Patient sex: F
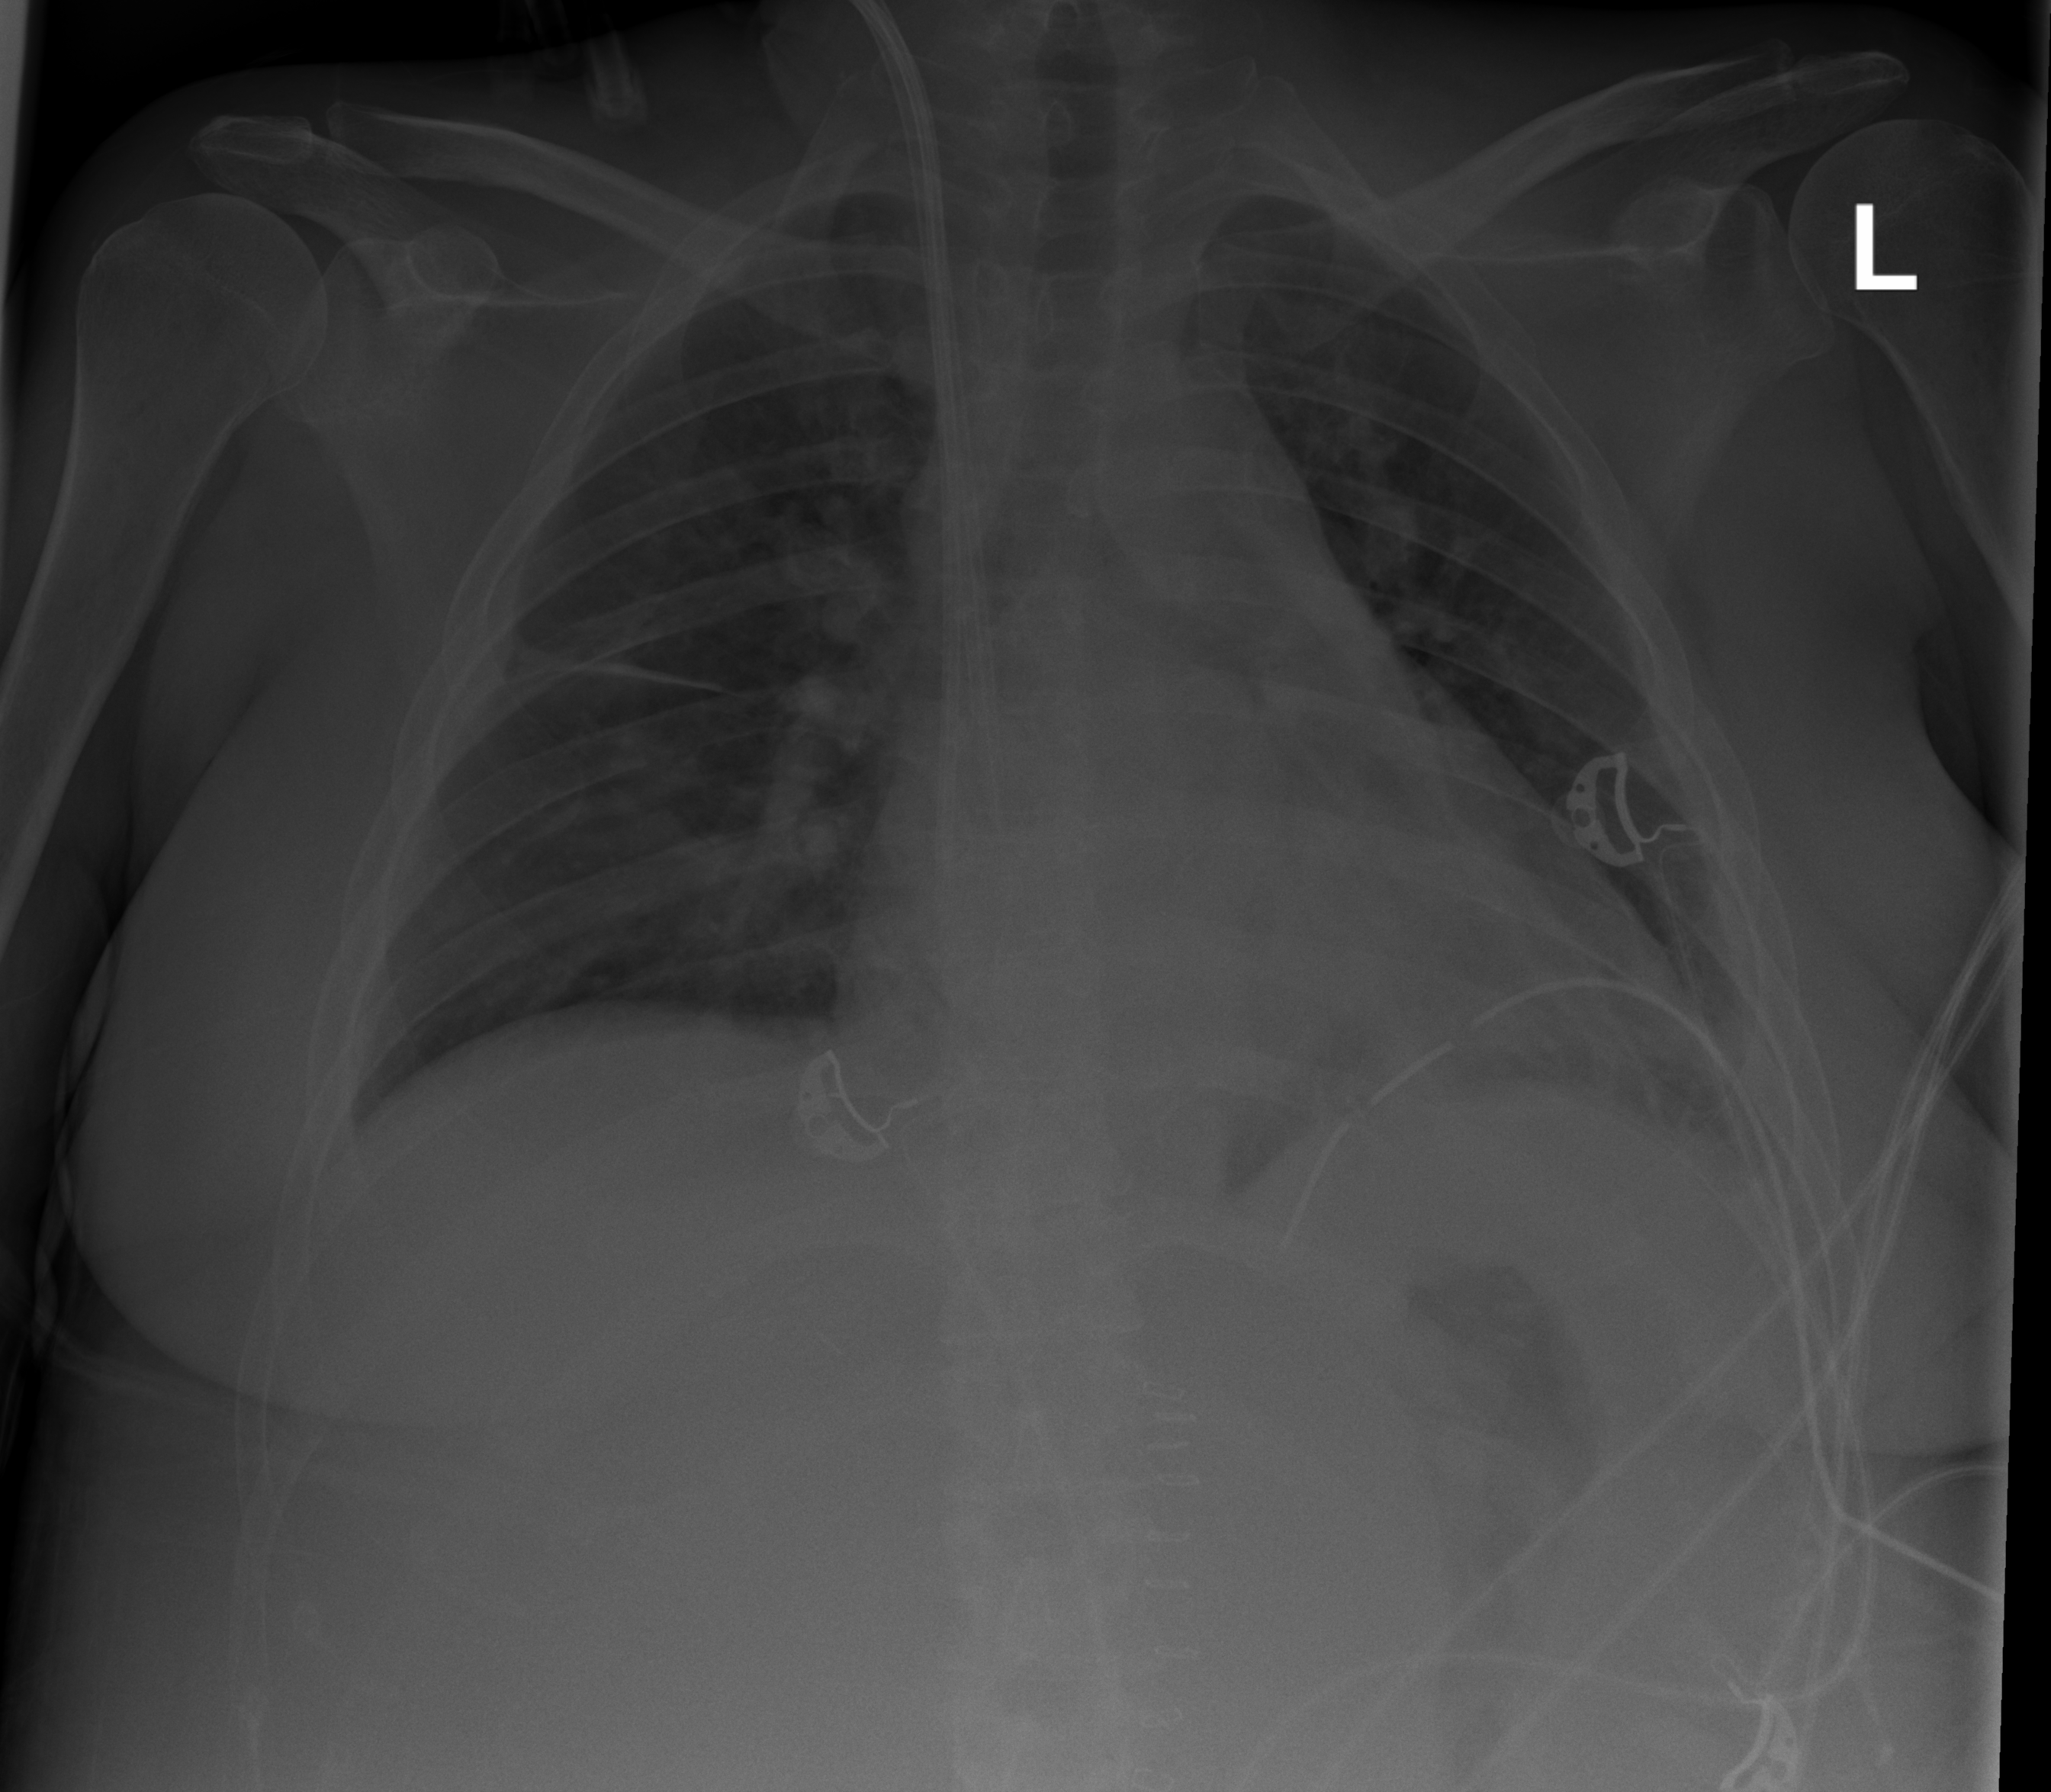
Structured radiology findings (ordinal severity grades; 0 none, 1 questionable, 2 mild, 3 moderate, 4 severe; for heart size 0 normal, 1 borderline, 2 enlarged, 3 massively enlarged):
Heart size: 1
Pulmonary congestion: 1
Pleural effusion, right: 1
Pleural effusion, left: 2
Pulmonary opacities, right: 0
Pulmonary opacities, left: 2
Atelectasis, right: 2
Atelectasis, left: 2